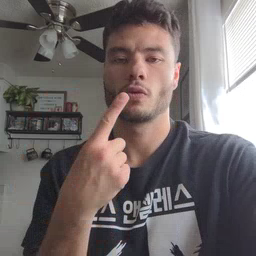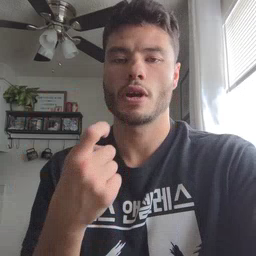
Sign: red